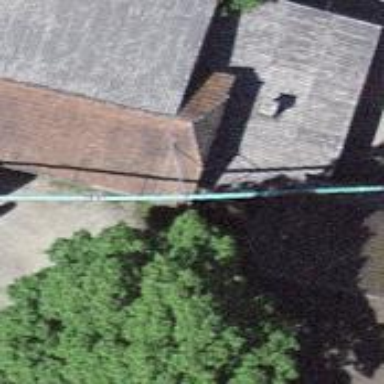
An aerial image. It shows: Barn.